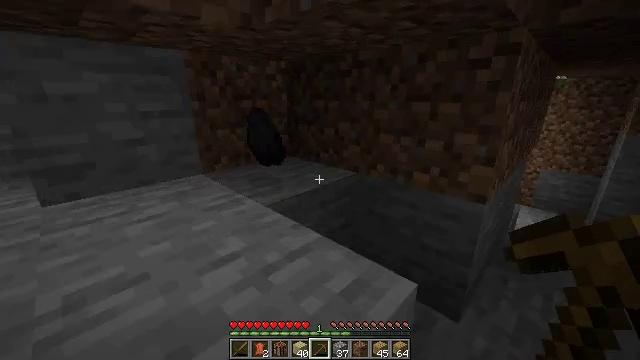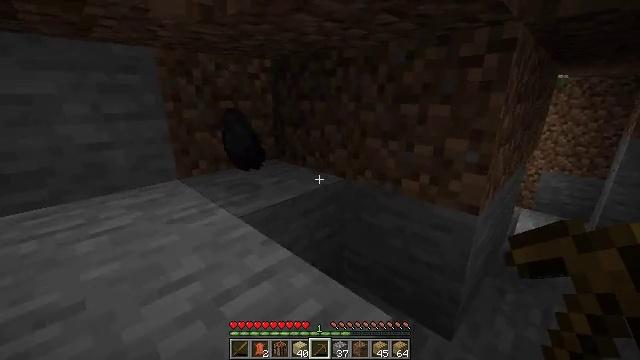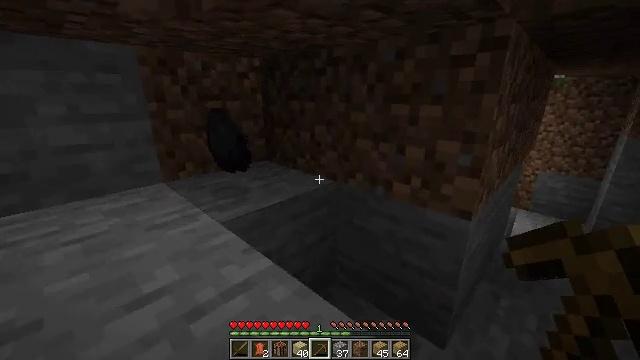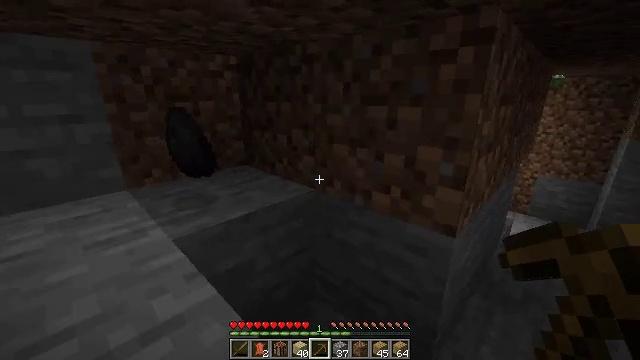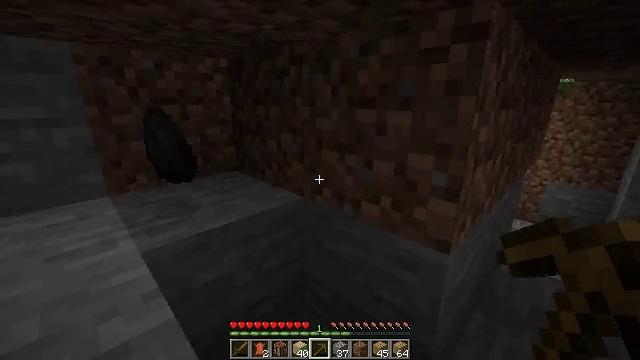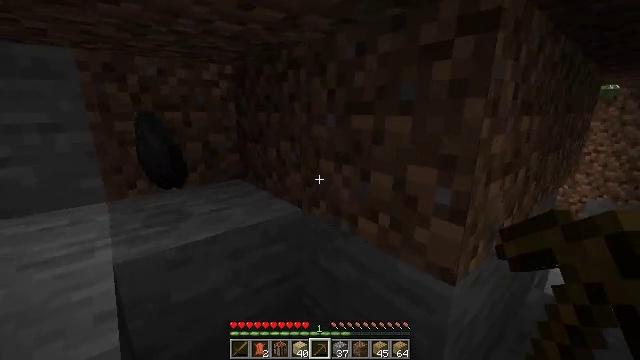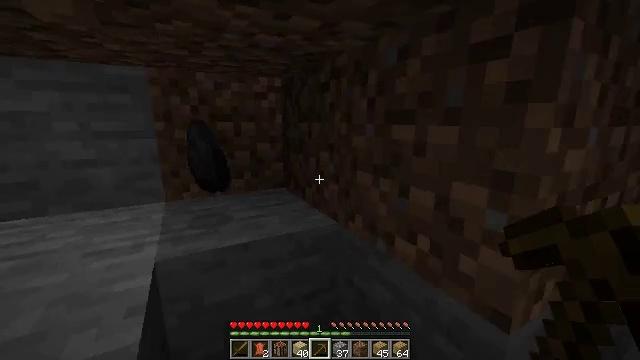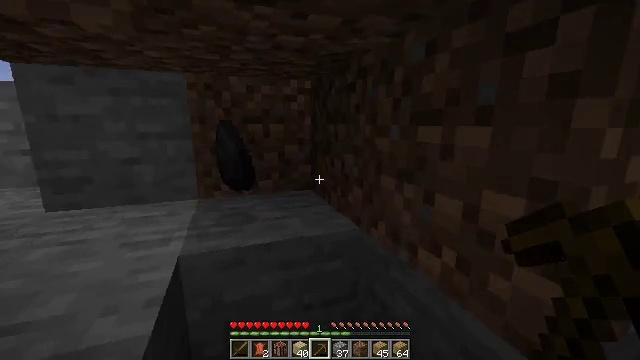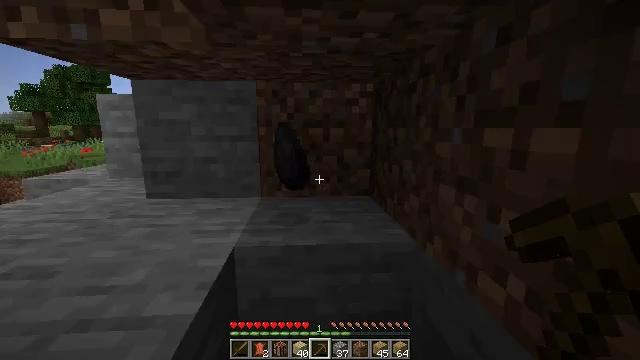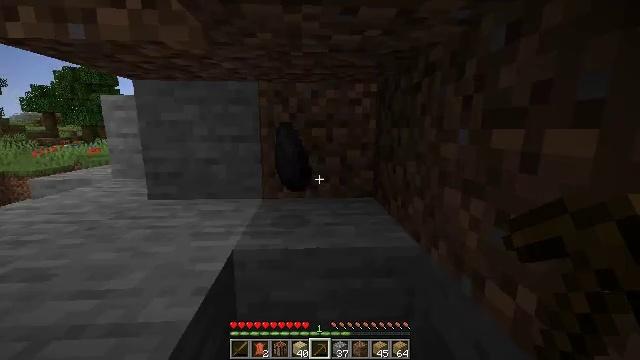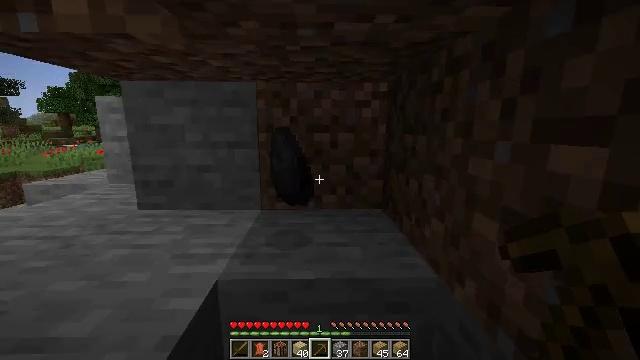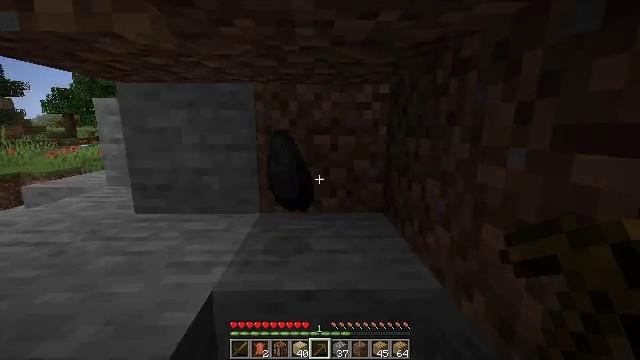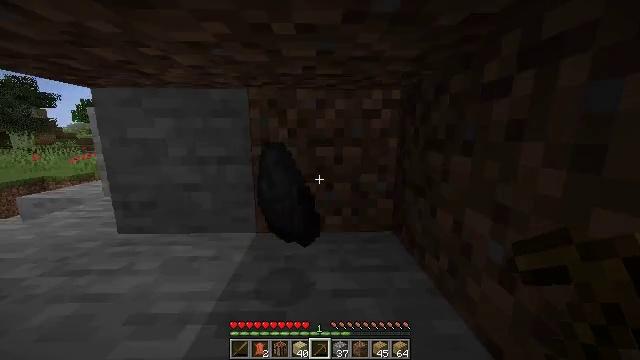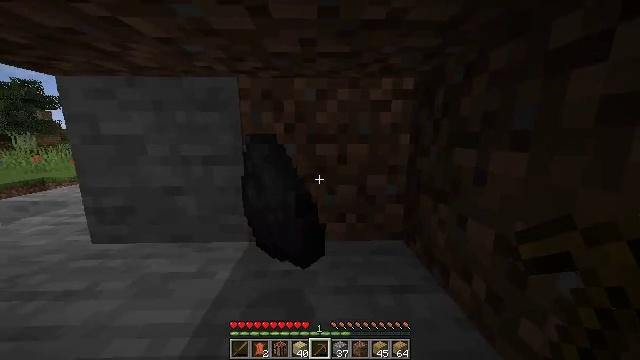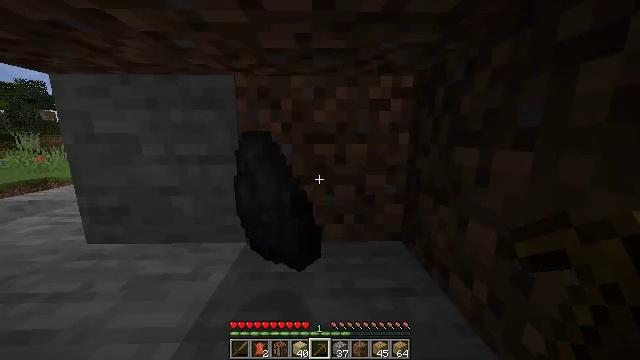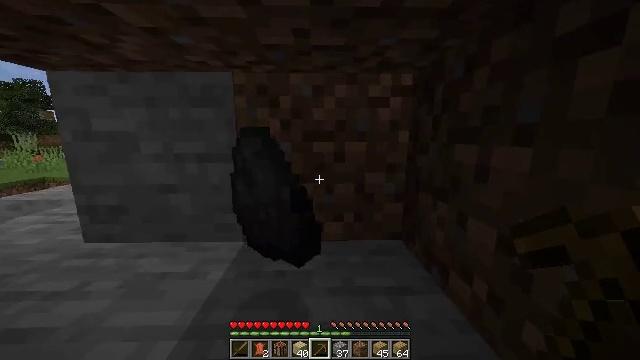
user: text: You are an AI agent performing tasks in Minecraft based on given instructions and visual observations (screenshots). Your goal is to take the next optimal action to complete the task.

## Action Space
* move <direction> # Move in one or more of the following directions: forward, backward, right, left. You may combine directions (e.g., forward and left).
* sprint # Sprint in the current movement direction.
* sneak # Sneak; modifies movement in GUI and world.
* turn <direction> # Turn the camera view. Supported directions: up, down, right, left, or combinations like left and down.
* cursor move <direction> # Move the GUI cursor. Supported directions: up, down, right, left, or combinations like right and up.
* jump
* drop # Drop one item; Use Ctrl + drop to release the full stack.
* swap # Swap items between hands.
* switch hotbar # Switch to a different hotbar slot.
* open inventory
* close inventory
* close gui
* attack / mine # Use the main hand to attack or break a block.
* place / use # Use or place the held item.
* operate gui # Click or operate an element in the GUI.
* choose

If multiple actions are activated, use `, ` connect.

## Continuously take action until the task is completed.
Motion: motion action
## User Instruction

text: Remove a wooden sword from the inventory.
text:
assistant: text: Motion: move forward, sprint
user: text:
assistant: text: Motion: move forward, sprint
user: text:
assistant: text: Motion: move forward, sprint
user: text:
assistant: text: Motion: move forward, sprint, turn left
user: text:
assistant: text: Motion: move forward, sprint, turn left and up
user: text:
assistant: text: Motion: move forward, sprint, turn left and up
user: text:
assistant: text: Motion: move forward, sprint, turn left
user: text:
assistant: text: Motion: move forward, sprint, turn left and up
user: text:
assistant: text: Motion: move forward, sprint, turn left
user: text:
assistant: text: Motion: move forward, sprint, turn left
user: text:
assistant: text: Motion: move forward, sprint
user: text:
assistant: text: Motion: move forward, sprint
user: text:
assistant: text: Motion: move forward, sprint
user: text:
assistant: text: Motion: move forward, sprint
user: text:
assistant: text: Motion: move forward, sprint
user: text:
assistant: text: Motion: move forward, sprint
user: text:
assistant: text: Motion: move forward, sprint, turn left
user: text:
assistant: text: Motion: move forward, sprint, turn left
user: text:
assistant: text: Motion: move forward, sprint, turn left
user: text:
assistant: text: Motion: move forward, sprint, turn left
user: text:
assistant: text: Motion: sprint
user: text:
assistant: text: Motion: sprint, turn left
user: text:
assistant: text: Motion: sprint
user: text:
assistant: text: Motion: sprint, turn left
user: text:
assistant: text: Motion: sprint, turn left
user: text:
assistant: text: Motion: sprint, turn left and up
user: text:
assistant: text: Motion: sprint, turn left
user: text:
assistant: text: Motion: sprint, turn left
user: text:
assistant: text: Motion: sprint, turn left
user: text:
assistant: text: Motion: sprint, turn left and down